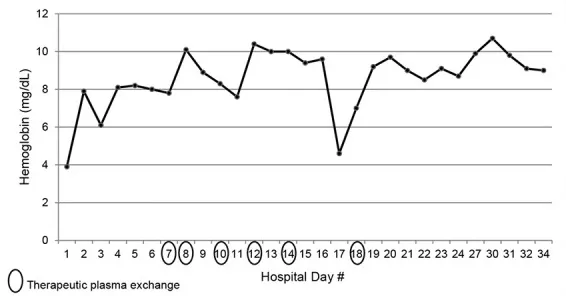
Trends in. Hemoglobin.
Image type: pathology (masson_trichrome)